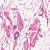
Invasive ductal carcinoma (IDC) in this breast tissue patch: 0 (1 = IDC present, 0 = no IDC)